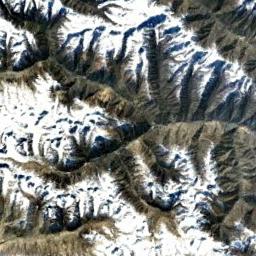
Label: snowberg